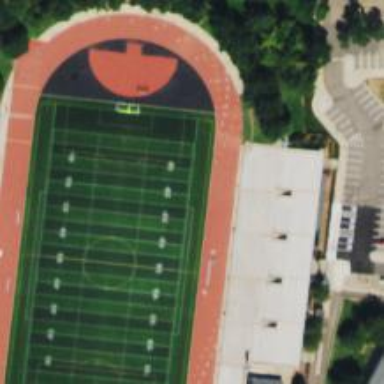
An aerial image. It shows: American football pitch for leisure and sport activities.